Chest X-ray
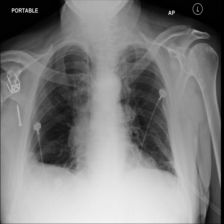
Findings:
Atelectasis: negative
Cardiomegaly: negative
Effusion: negative
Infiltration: negative
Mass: negative
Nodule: negative
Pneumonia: negative
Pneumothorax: negative
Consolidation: negative
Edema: negative
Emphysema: negative
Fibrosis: negative
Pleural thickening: negative
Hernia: negative